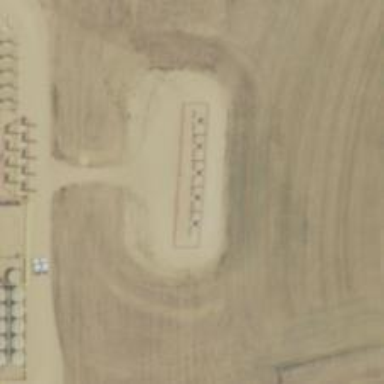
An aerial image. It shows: Petroleum well.